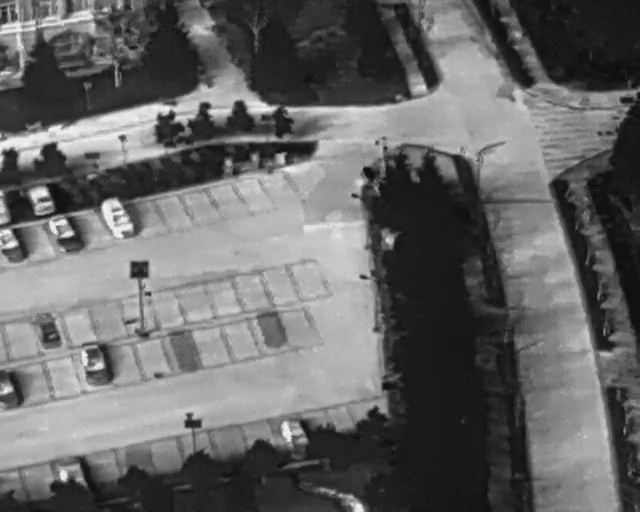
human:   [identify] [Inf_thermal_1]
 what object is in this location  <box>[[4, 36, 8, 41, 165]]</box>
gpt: <ref>1 small car at the left</ref>